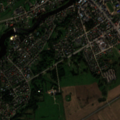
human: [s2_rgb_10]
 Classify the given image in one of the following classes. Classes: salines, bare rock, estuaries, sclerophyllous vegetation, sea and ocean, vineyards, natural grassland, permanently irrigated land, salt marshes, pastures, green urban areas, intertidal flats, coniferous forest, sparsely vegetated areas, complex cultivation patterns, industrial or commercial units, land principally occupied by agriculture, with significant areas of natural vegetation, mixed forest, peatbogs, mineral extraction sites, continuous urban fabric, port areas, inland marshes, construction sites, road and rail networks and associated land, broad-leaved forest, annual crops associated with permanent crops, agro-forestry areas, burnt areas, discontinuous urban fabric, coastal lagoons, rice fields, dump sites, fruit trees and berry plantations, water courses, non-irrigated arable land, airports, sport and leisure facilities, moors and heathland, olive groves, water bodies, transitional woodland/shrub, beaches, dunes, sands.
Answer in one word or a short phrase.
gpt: discontinuous urban fabric, non-irrigated arable land, complex cultivation patterns